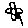
Label: flower